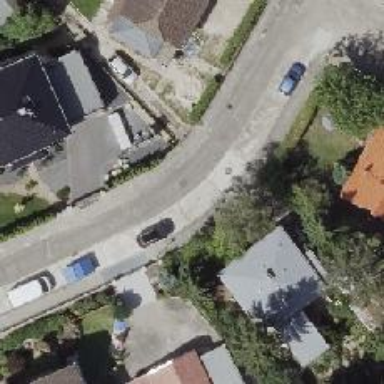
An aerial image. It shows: Residential road with concrete surface. There are sidewalks on both sides.